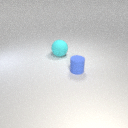
large cyan rubber sphere behind small blue rubber cylinder